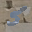
Label: 5